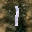
Label: 1